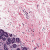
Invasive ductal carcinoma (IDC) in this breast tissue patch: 0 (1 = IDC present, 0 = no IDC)